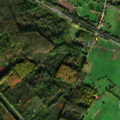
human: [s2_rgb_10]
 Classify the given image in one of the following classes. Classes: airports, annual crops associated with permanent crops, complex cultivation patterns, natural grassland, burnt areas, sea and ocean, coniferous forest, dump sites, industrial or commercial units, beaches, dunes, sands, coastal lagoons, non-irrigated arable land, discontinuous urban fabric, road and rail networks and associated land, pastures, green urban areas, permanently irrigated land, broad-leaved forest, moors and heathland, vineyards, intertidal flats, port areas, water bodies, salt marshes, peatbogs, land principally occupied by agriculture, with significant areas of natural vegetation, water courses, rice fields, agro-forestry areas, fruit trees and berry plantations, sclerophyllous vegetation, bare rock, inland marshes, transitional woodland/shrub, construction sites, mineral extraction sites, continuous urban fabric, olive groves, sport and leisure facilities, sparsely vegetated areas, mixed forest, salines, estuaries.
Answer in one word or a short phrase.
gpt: discontinuous urban fabric, non-irrigated arable land, pastures, land principally occupied by agriculture, with significant areas of natural vegetation, broad-leaved forest